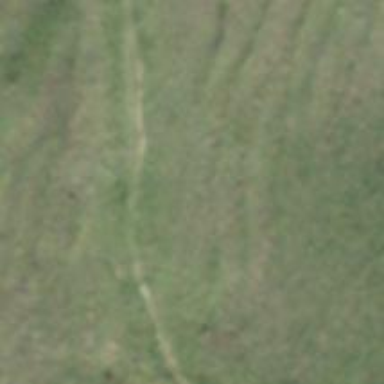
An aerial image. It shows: Path.